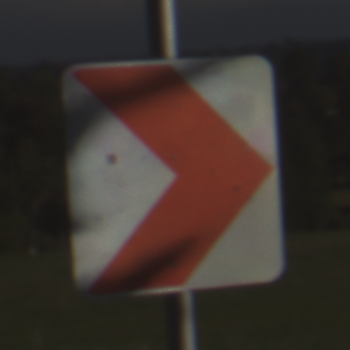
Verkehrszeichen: RichtungstafelnInKurvenKleinLinks
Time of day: MorningAfternoon
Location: Outdoor (Nature)
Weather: PartlyCloudy
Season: NotSpecified
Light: Natural